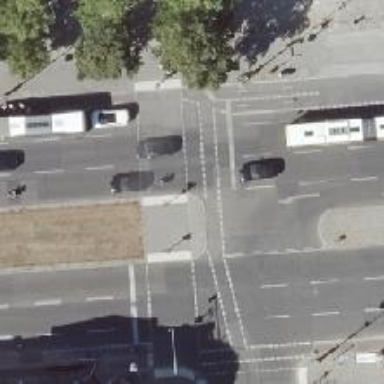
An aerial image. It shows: Secondary road with asphalt surface. There is cycle track on the right side.